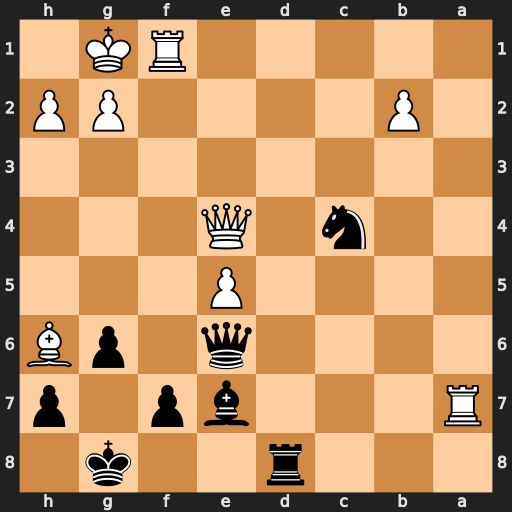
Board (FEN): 3r2k1/R3bp1p/4q1pB/4P3/2n1Q3/8/1P4PP/5RK1
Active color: b
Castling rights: -
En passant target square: -
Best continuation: Bc5+ Kh1 Bxa7